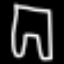
Label: pants